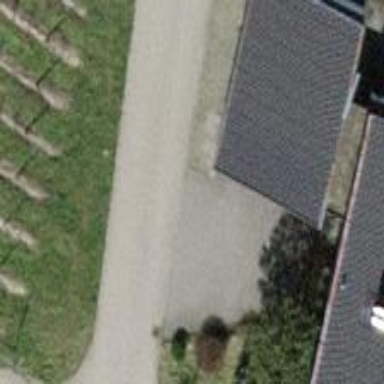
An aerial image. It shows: Garage building.